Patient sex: F
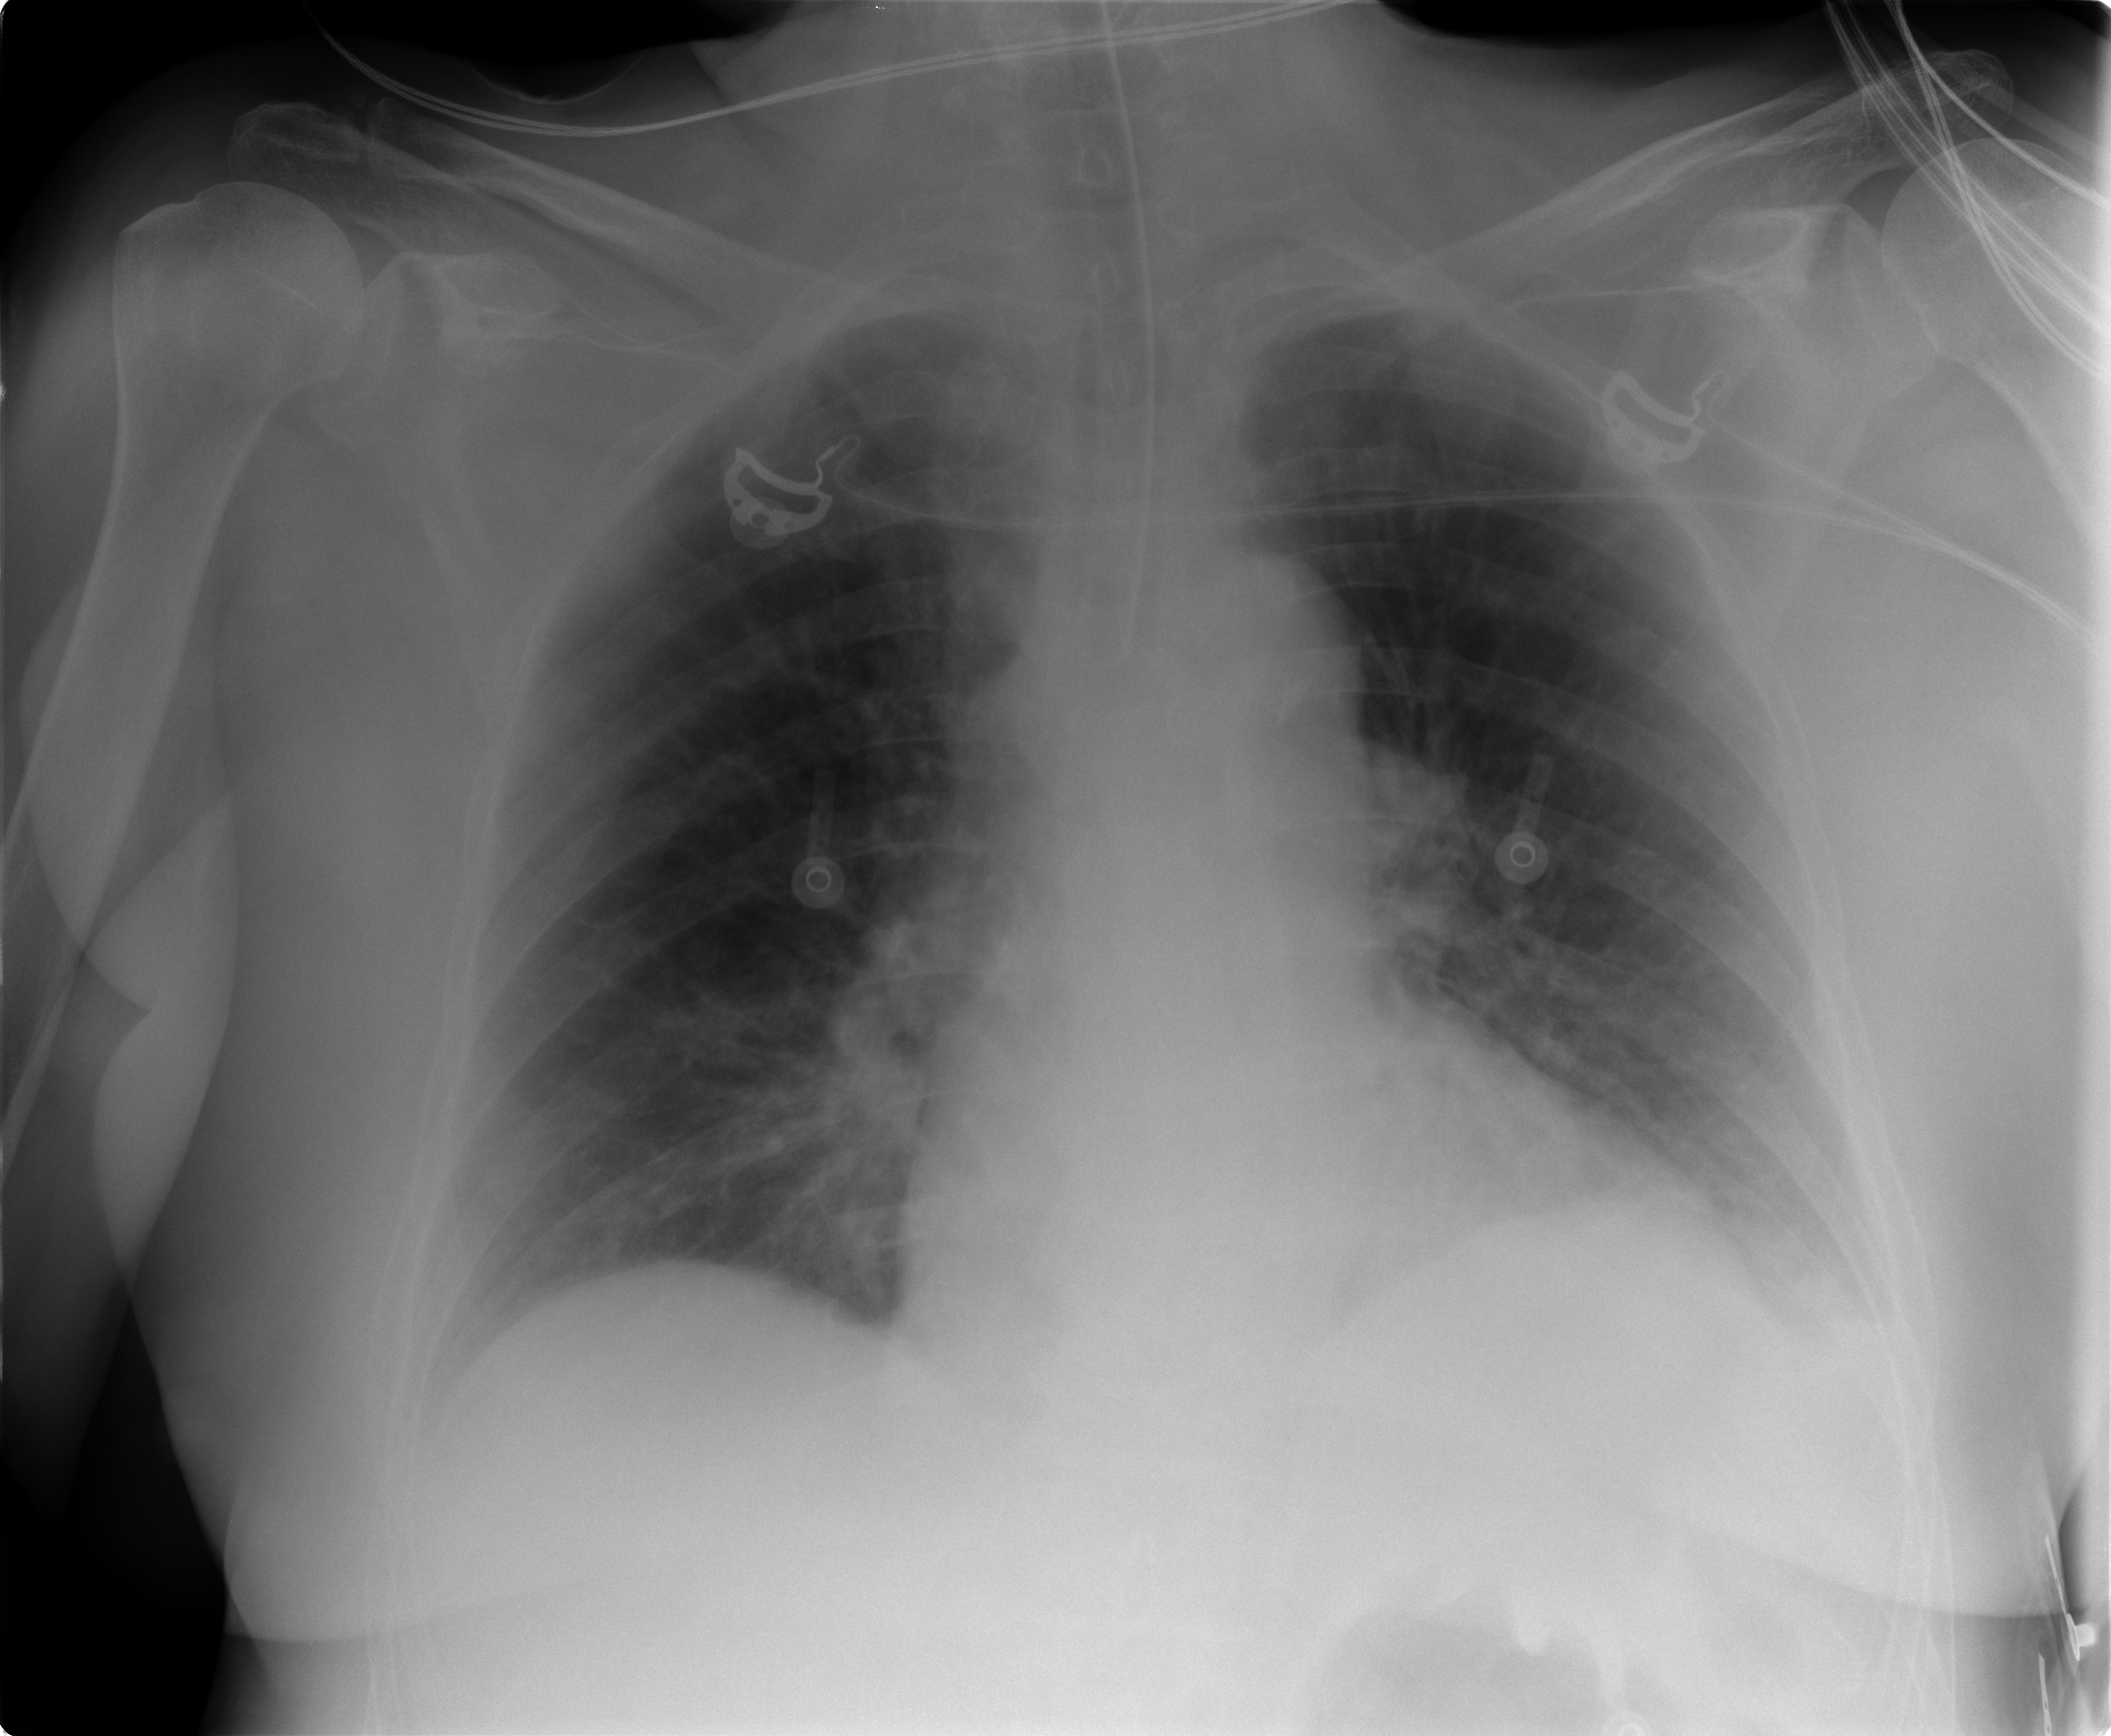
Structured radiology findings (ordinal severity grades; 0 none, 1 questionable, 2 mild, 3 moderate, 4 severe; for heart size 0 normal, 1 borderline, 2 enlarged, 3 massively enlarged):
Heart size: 2
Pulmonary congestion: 2
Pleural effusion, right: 0
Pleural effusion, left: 1
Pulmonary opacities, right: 0
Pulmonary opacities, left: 0
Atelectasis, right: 0
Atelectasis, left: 0